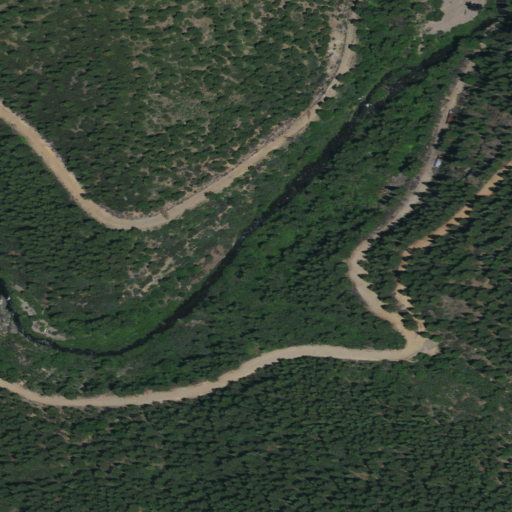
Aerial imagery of valley in California named Windmiller Ravine containing evergreen forest and shrub